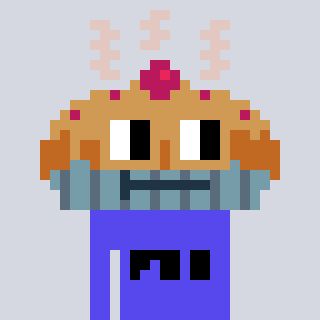
a pixel art character with square brown glasses, a pie-shaped head and a computerblue-colored body on a cool background